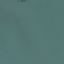
Label: SeaLake